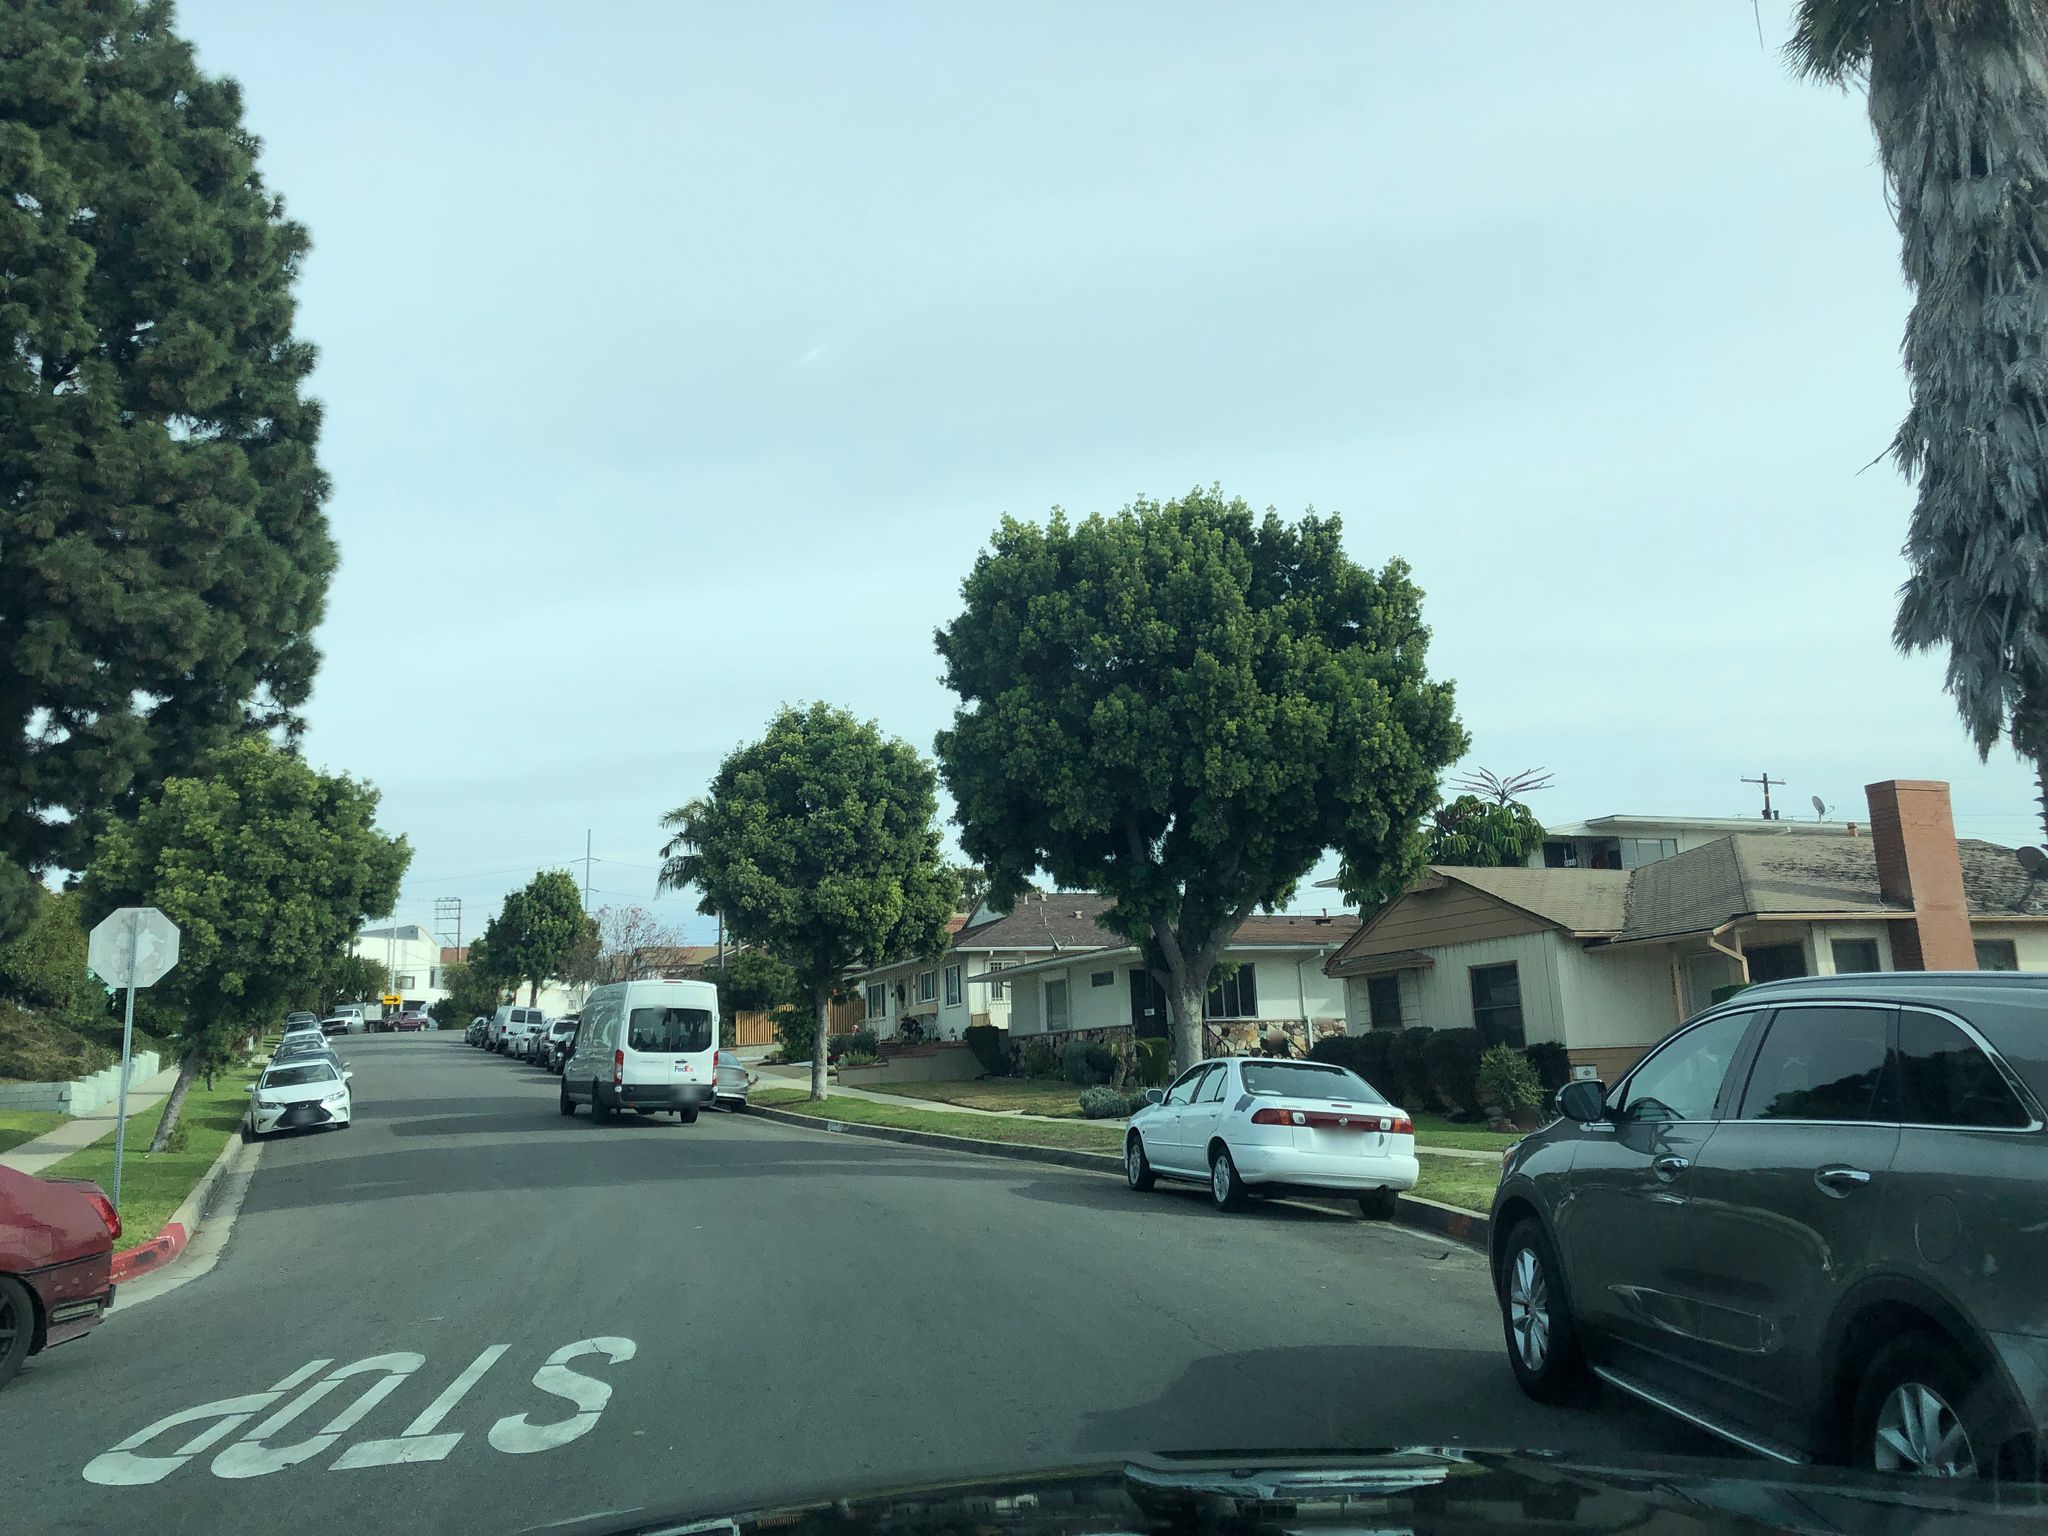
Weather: clear
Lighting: day
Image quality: good
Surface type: driving surface
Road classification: residential
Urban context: urban centre
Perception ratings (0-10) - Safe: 3.64, Lively: 7.39, Beautiful: 8.09, Boring: 3.98, Depressing: 4.47, Wealthy: 4.47